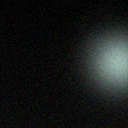
Screen state: off